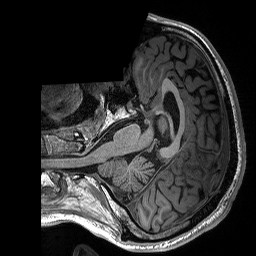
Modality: T1w
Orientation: axial
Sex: male